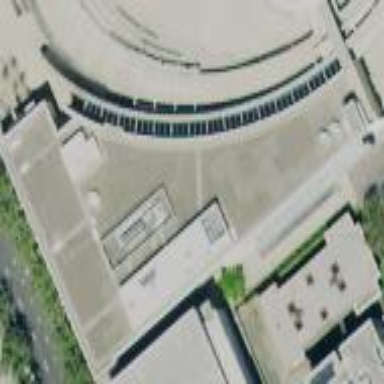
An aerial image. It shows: Public building.